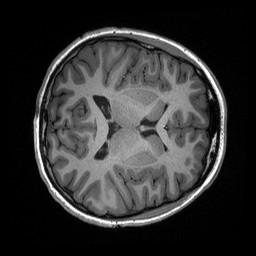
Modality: T1w
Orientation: axial
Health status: healthy
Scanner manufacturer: siemens
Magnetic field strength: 3 T
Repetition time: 2.3 s
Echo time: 0.00228 s